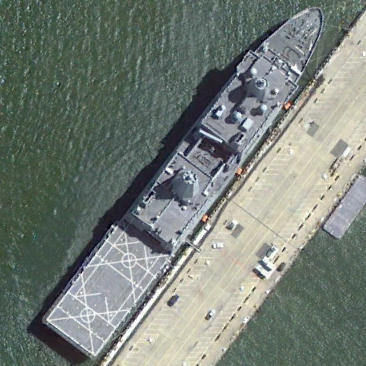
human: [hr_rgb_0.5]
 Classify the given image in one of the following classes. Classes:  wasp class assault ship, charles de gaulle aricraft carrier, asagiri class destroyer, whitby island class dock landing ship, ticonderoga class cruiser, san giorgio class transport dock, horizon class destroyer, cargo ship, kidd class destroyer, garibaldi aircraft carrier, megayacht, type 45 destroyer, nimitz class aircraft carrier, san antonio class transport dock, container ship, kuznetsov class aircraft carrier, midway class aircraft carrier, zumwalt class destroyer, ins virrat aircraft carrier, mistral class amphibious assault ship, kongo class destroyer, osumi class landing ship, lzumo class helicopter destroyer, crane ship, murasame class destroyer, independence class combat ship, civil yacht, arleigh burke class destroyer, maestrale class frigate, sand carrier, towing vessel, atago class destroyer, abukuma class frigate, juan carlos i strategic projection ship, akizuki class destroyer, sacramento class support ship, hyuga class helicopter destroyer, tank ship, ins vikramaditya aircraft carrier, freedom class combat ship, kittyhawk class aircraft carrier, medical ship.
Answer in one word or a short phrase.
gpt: San Antonio class transport dock